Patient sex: F
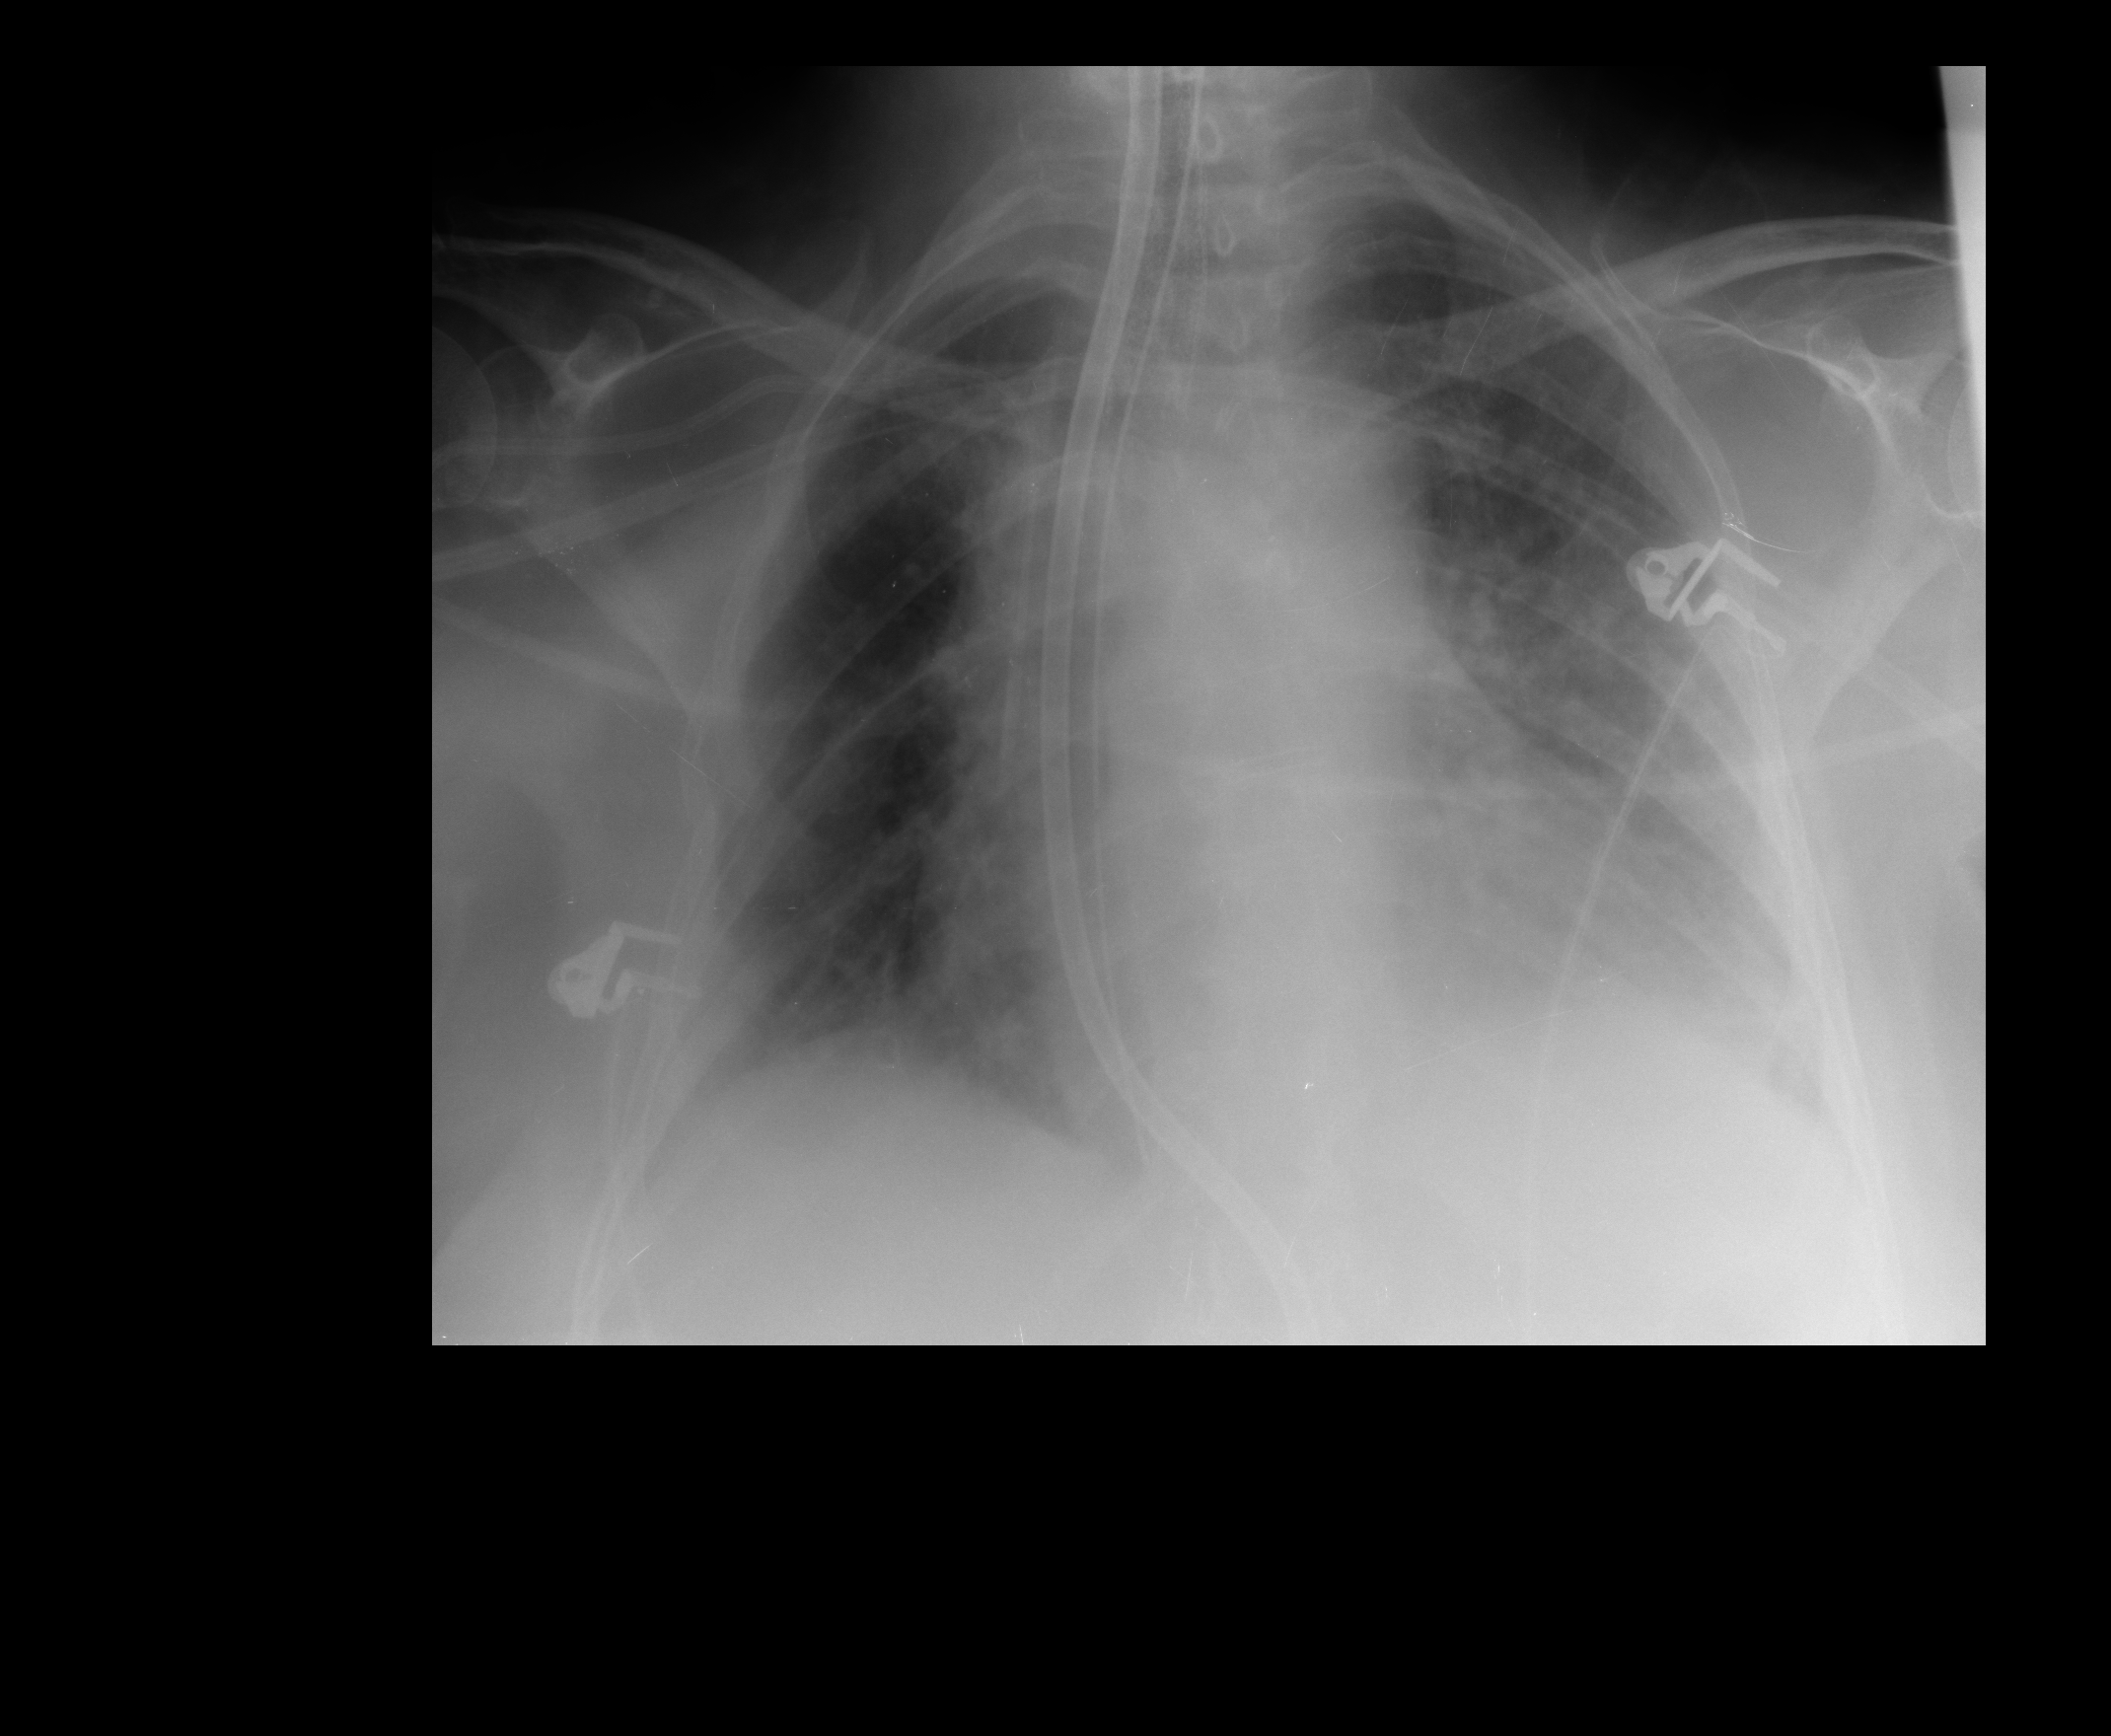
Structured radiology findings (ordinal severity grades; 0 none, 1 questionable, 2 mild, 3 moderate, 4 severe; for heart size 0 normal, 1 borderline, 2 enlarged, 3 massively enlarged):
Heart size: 2
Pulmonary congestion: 2
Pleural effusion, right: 0
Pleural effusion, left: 2
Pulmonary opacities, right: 2
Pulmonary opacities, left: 2
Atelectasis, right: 2
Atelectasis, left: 2